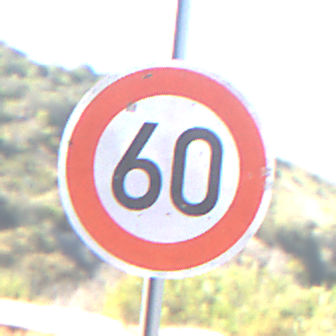
Verkehrszeichen: Geschwindigkeit60
Umgebung: Outdoor, Nature
Tageszeit: MorningAfternoon
Wetter: Clear
Licht: Natural
Jahreszeit: NotSpecified
Kontrast: HighContrast